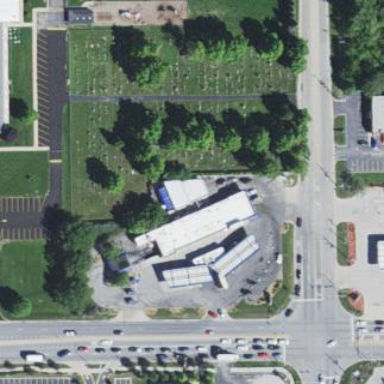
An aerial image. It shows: Cemetery.